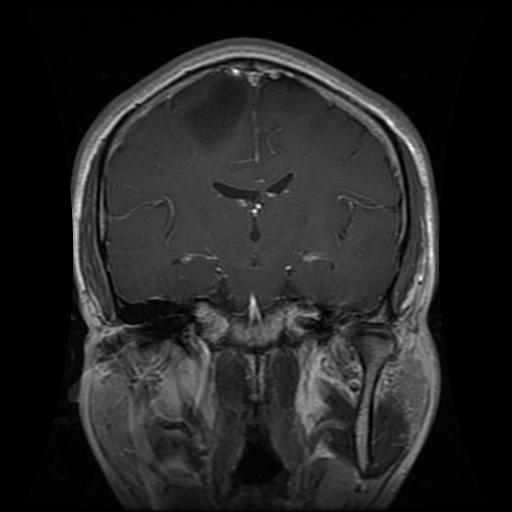
Label: glioma